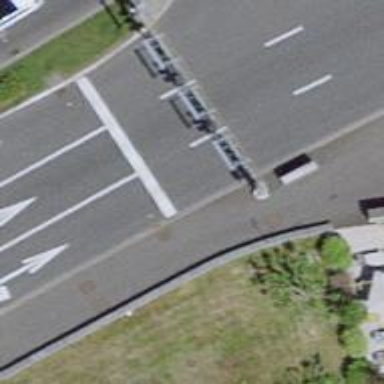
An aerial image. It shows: Public surveillance near traffic signals.